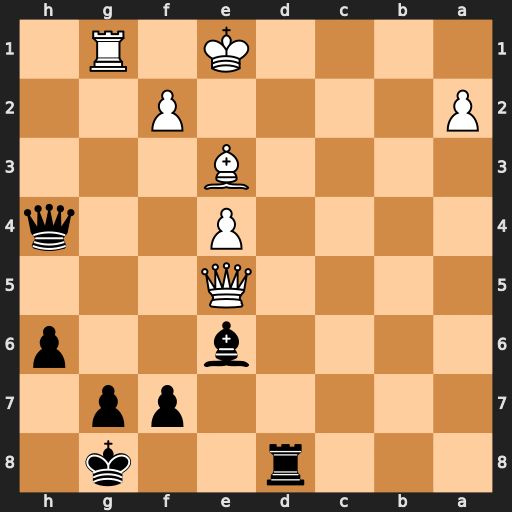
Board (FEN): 3r2k1/5pp1/4b2p/4Q3/4P2q/4B3/P4P2/4K1R1
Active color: b
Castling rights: -
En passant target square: -
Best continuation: Bg4 Bd4 f6